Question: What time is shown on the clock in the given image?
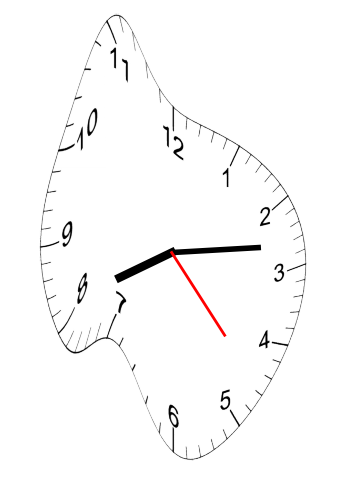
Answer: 08:13:23